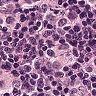
Metastatic tissue present: yes